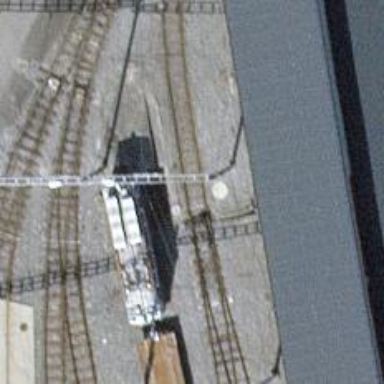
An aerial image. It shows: Railway switch.